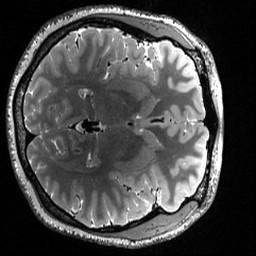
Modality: T2w
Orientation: axial
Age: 20
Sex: female
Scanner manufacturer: siemens
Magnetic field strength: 3 T
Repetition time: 3.2 s
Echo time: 0.566 s